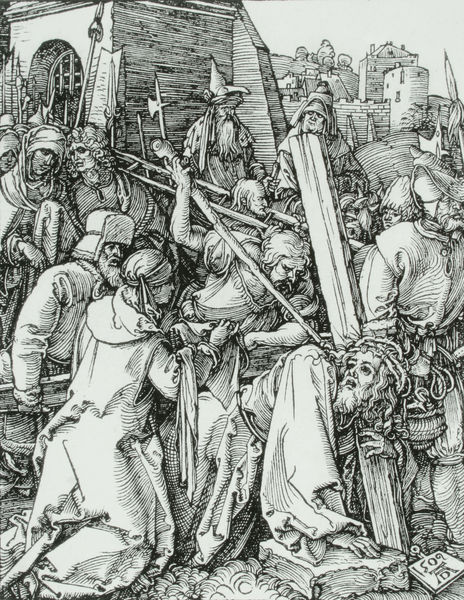
Titel: Kleine Passion - Die Kreuztragung
Künstler: Albrecht Dürer
Standort: viele Standorte
Institution: Seriendruck
Schlagwörter: schatten, weiß, frauen, landschaft, menschen, stadt, fenster, frau, grau, hintergrund, holz, hüte, licht, männer, schwarz, gebäude, gürtel, haus, tuch, bart, falten, gesicht, hinrichtung, johannes, stein, tod, trauer, signatur, erde, häuser, gitter, boden, gewand, strick, gewänder, krone, renaissance, bauern, stock, turm, chaos, holzschnitt, bogen, mauer, grafik, graphik, figuren, gewalt, krieg, leiter, schlacht, historienbild, lanze, soldaten, weib, weiber, inschrift, balken, platte, ad, jahreszahl, tor, fugen, stütze, buch, burg, kreuz, festung, druck, druckgrafik, monogramm, schraffur, radierung, stich, häscher, schwert, waffen, knien, bürger, römer, karfreitag, gefängnis, christus, jesus, jesus christus, kreuzigung, apokalypse, leiden, qual, dolch, knieend, fall, sturz, dornen, hellebarde, stadtmauer, lanzen, speere, dürer, maria, kupferstich, madonna, magdalena, jerusalem, veronika, liegt, dornenkrone, christi, burch, erlöser, spätgotik, juden, zyklus, golgotha, schächer, albrecht, albrecht dürer, folter, passion, inri, schweisstuch, vera icon, veronica, kreuzweg, täfelchen, geißelung, kreuztragung, leidensweg, messias, geiselung, gottessohn, sohn gottes, christkind, passionszyklus, niederfall, signbatur, arme menschen, fällt, b, stürzt, christi passion, christkönig, schwarz-weiß-druck, heilland, erretter, jesus von nazaret